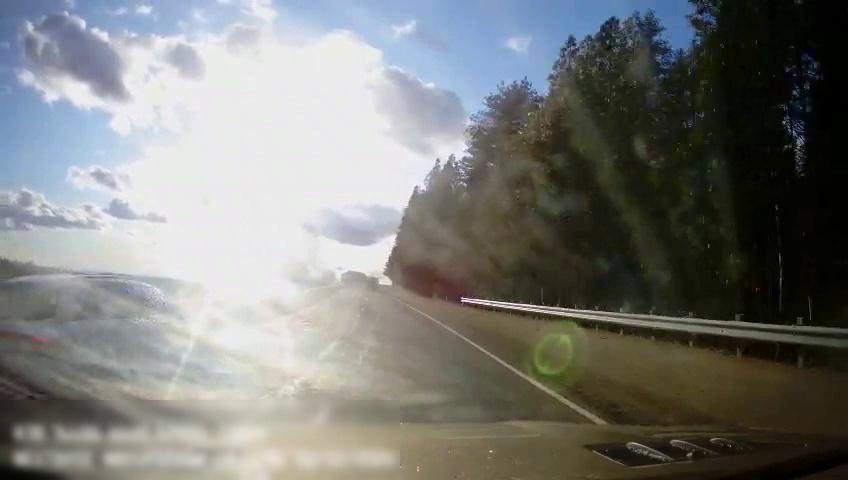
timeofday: Day
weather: Sunny
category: Drivable Space
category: Vehicles | Van
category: Vehicles | SUV
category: Lanes | Current Lane
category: Lanes | Alternate Lane